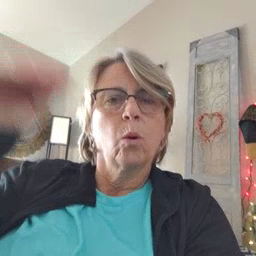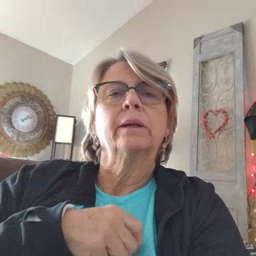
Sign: cowboy